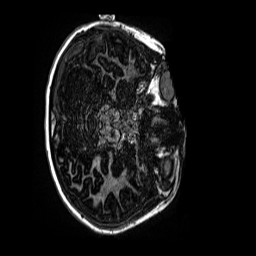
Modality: MP2RAGE
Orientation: axial
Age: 9
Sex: female
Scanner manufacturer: siemens
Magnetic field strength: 3 T
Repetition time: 4 s
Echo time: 0.00299 s